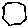
Label: hexagon